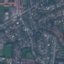
Land use / land cover class: Residential